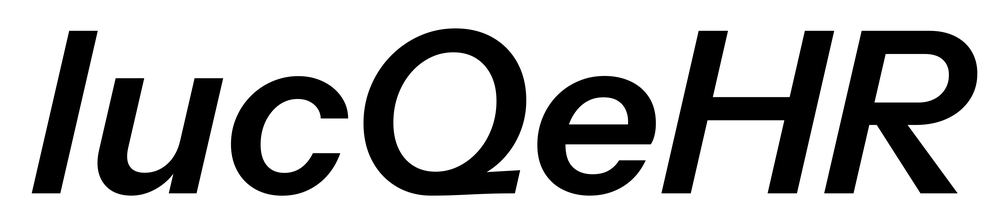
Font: InstrumentSans-Italic_SemiBold_Italic